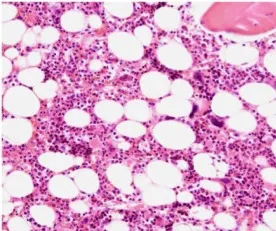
(C) Normocellular marrow with mature megakaryocytes, but no fibrosis. (H&E staining, x100).
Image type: pathology (h&e)